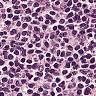
Metastatic tissue present: no